Question: I'm following this tutorial but it doesn't tell me how to run this jQuery script. Since this script will be run pretty much everywhere, I should attach this script to the Masterpage right, but how?
I guess what I'm asking is, what HTML tag do I need to reference the jQuery script, and where to put the jQuery code.
I have this library already in my project:

Thanks.
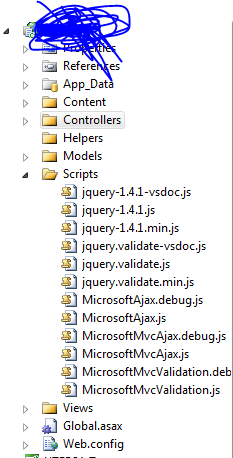
Answer: jQuery is a client-side scripting tool. ASP .Net is a server-side language.
You are correct, to add a reference to jQuery for all pages it is a good idea to use a master page for this purpose.
In the master page, you simply add the HTML script reference to the master page:
'''
<@ MasterPage .... >
<html>
<head>
<script src="../Scripts/jquery-1.4.1.js"></script>
</head>
<body>
<asp:ContentPlaceHolder id="Content" />
</body>
</html>
'''
Add a script element for each of the jQuery scripts. Make sure the jquery-1.4.1.js is the first referenced though.
Also make sure you use the '<script></script>' instead of '<script/>' due to some browser issues.
Some newer Visual Studio MVC project files do this script referencing for you (as Lenial mentioned), and this may be easier.